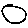
Label: circle